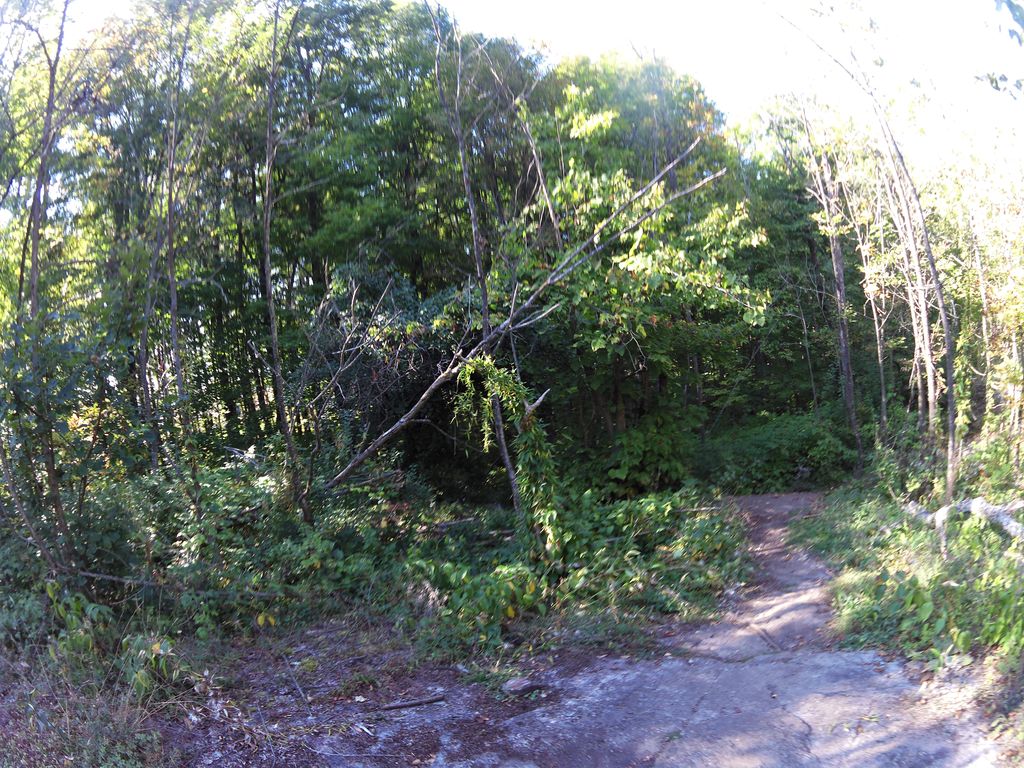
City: ottawa-gatineau